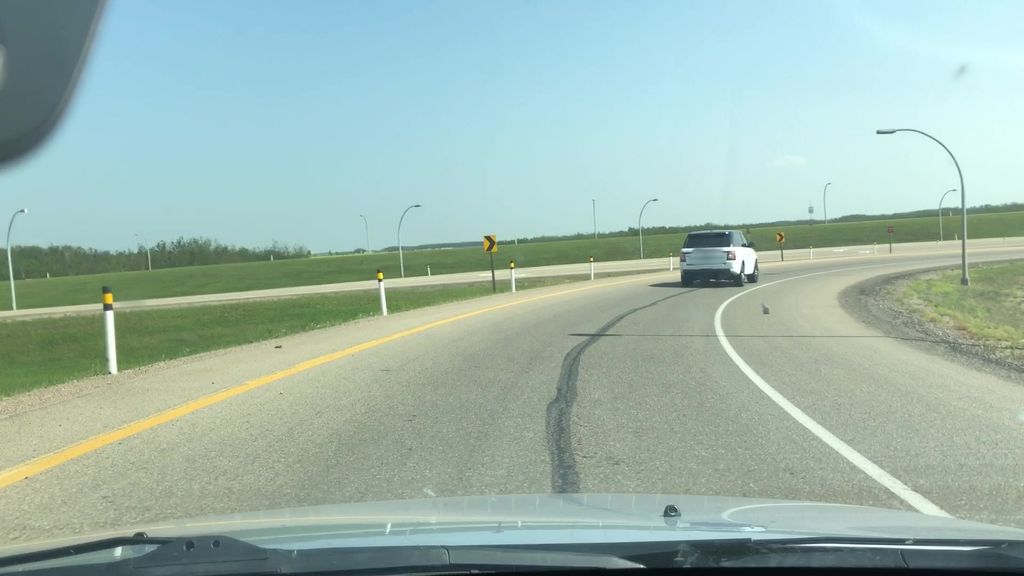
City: edmonton